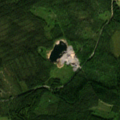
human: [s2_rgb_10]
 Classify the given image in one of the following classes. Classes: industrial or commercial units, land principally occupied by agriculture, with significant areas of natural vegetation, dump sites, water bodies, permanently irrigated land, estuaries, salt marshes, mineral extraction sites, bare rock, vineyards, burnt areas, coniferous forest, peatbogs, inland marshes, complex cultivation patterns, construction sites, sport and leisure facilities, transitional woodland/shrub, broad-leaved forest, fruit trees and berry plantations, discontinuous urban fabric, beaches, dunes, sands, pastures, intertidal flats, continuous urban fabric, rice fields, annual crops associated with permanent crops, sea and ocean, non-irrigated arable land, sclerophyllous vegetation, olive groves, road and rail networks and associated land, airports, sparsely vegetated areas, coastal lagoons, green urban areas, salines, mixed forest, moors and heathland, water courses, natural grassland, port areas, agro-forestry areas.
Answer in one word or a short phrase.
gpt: land principally occupied by agriculture, with significant areas of natural vegetation, coniferous forest, mixed forest